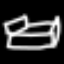
Label: bed